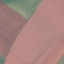
Land use / land cover: AnnualCrop